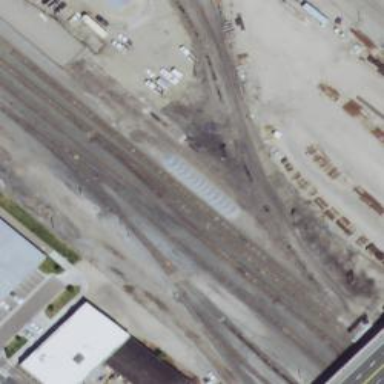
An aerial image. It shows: Railway siding for service.